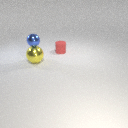
large yellow metal sphere in front of small red rubber cylinder